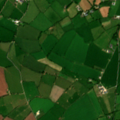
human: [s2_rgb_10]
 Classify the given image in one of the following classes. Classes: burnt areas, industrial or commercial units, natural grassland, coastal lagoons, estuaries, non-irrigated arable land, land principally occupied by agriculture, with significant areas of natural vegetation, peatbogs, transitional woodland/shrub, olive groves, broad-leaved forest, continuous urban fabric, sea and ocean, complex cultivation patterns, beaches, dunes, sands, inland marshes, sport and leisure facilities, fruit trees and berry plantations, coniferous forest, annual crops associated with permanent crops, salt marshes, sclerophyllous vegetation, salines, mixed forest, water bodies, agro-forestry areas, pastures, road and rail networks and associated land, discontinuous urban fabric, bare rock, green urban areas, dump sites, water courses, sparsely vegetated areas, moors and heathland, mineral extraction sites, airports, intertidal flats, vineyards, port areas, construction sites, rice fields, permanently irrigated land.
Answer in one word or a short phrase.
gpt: non-irrigated arable land, pastures